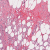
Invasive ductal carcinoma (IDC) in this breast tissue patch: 0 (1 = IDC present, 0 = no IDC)